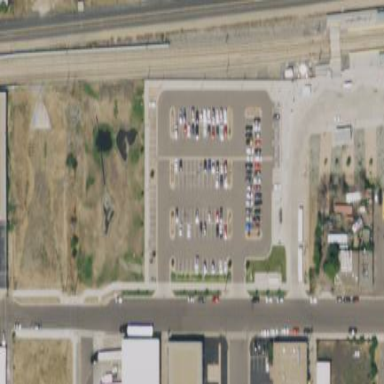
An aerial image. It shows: Paved parking area with park and ride facility available.